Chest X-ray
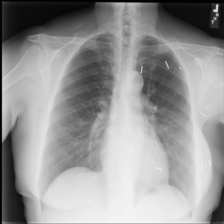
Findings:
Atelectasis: negative
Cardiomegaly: negative
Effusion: negative
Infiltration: negative
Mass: negative
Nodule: negative
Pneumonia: negative
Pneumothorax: negative
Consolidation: negative
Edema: negative
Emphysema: negative
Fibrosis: negative
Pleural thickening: negative
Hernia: negative